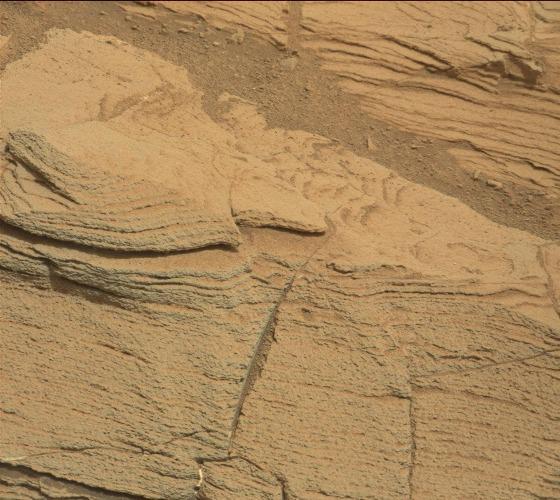
Terrain classes present: Bedrock, Gravel / Sand / Soil